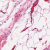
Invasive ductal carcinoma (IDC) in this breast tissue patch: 0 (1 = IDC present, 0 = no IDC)